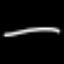
Label: line